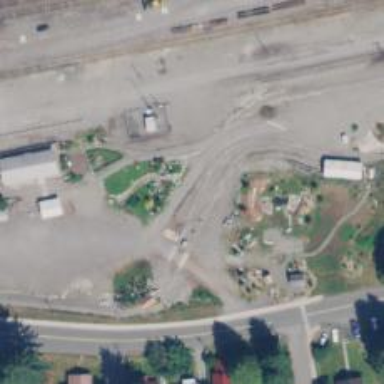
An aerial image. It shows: Miniature railway bridge with siding service.